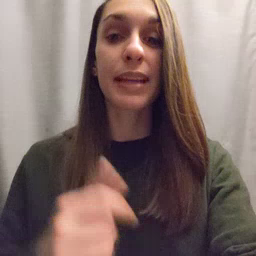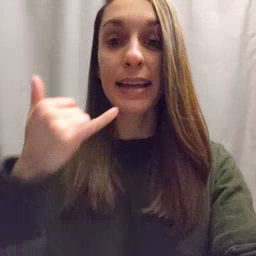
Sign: cowboy